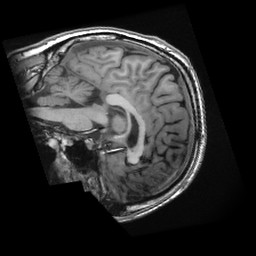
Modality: T1w
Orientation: sagittal
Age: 33
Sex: male
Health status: healthy
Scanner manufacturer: ge
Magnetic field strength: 3 T
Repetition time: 0.008396 s
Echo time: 0.003108 s